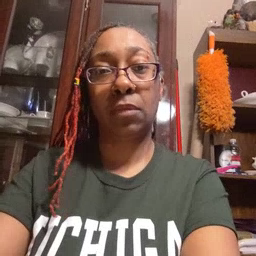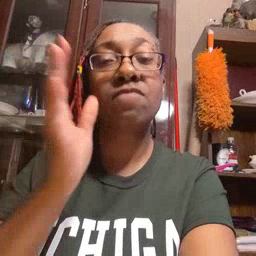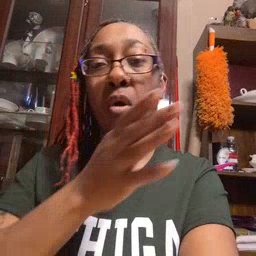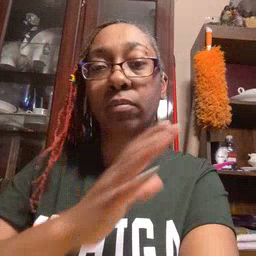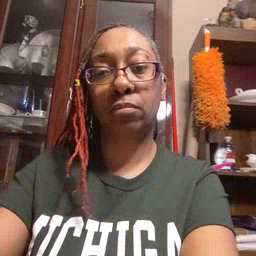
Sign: farm